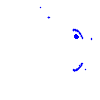
Particle: pion